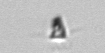
Label: Pyramimonas